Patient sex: M
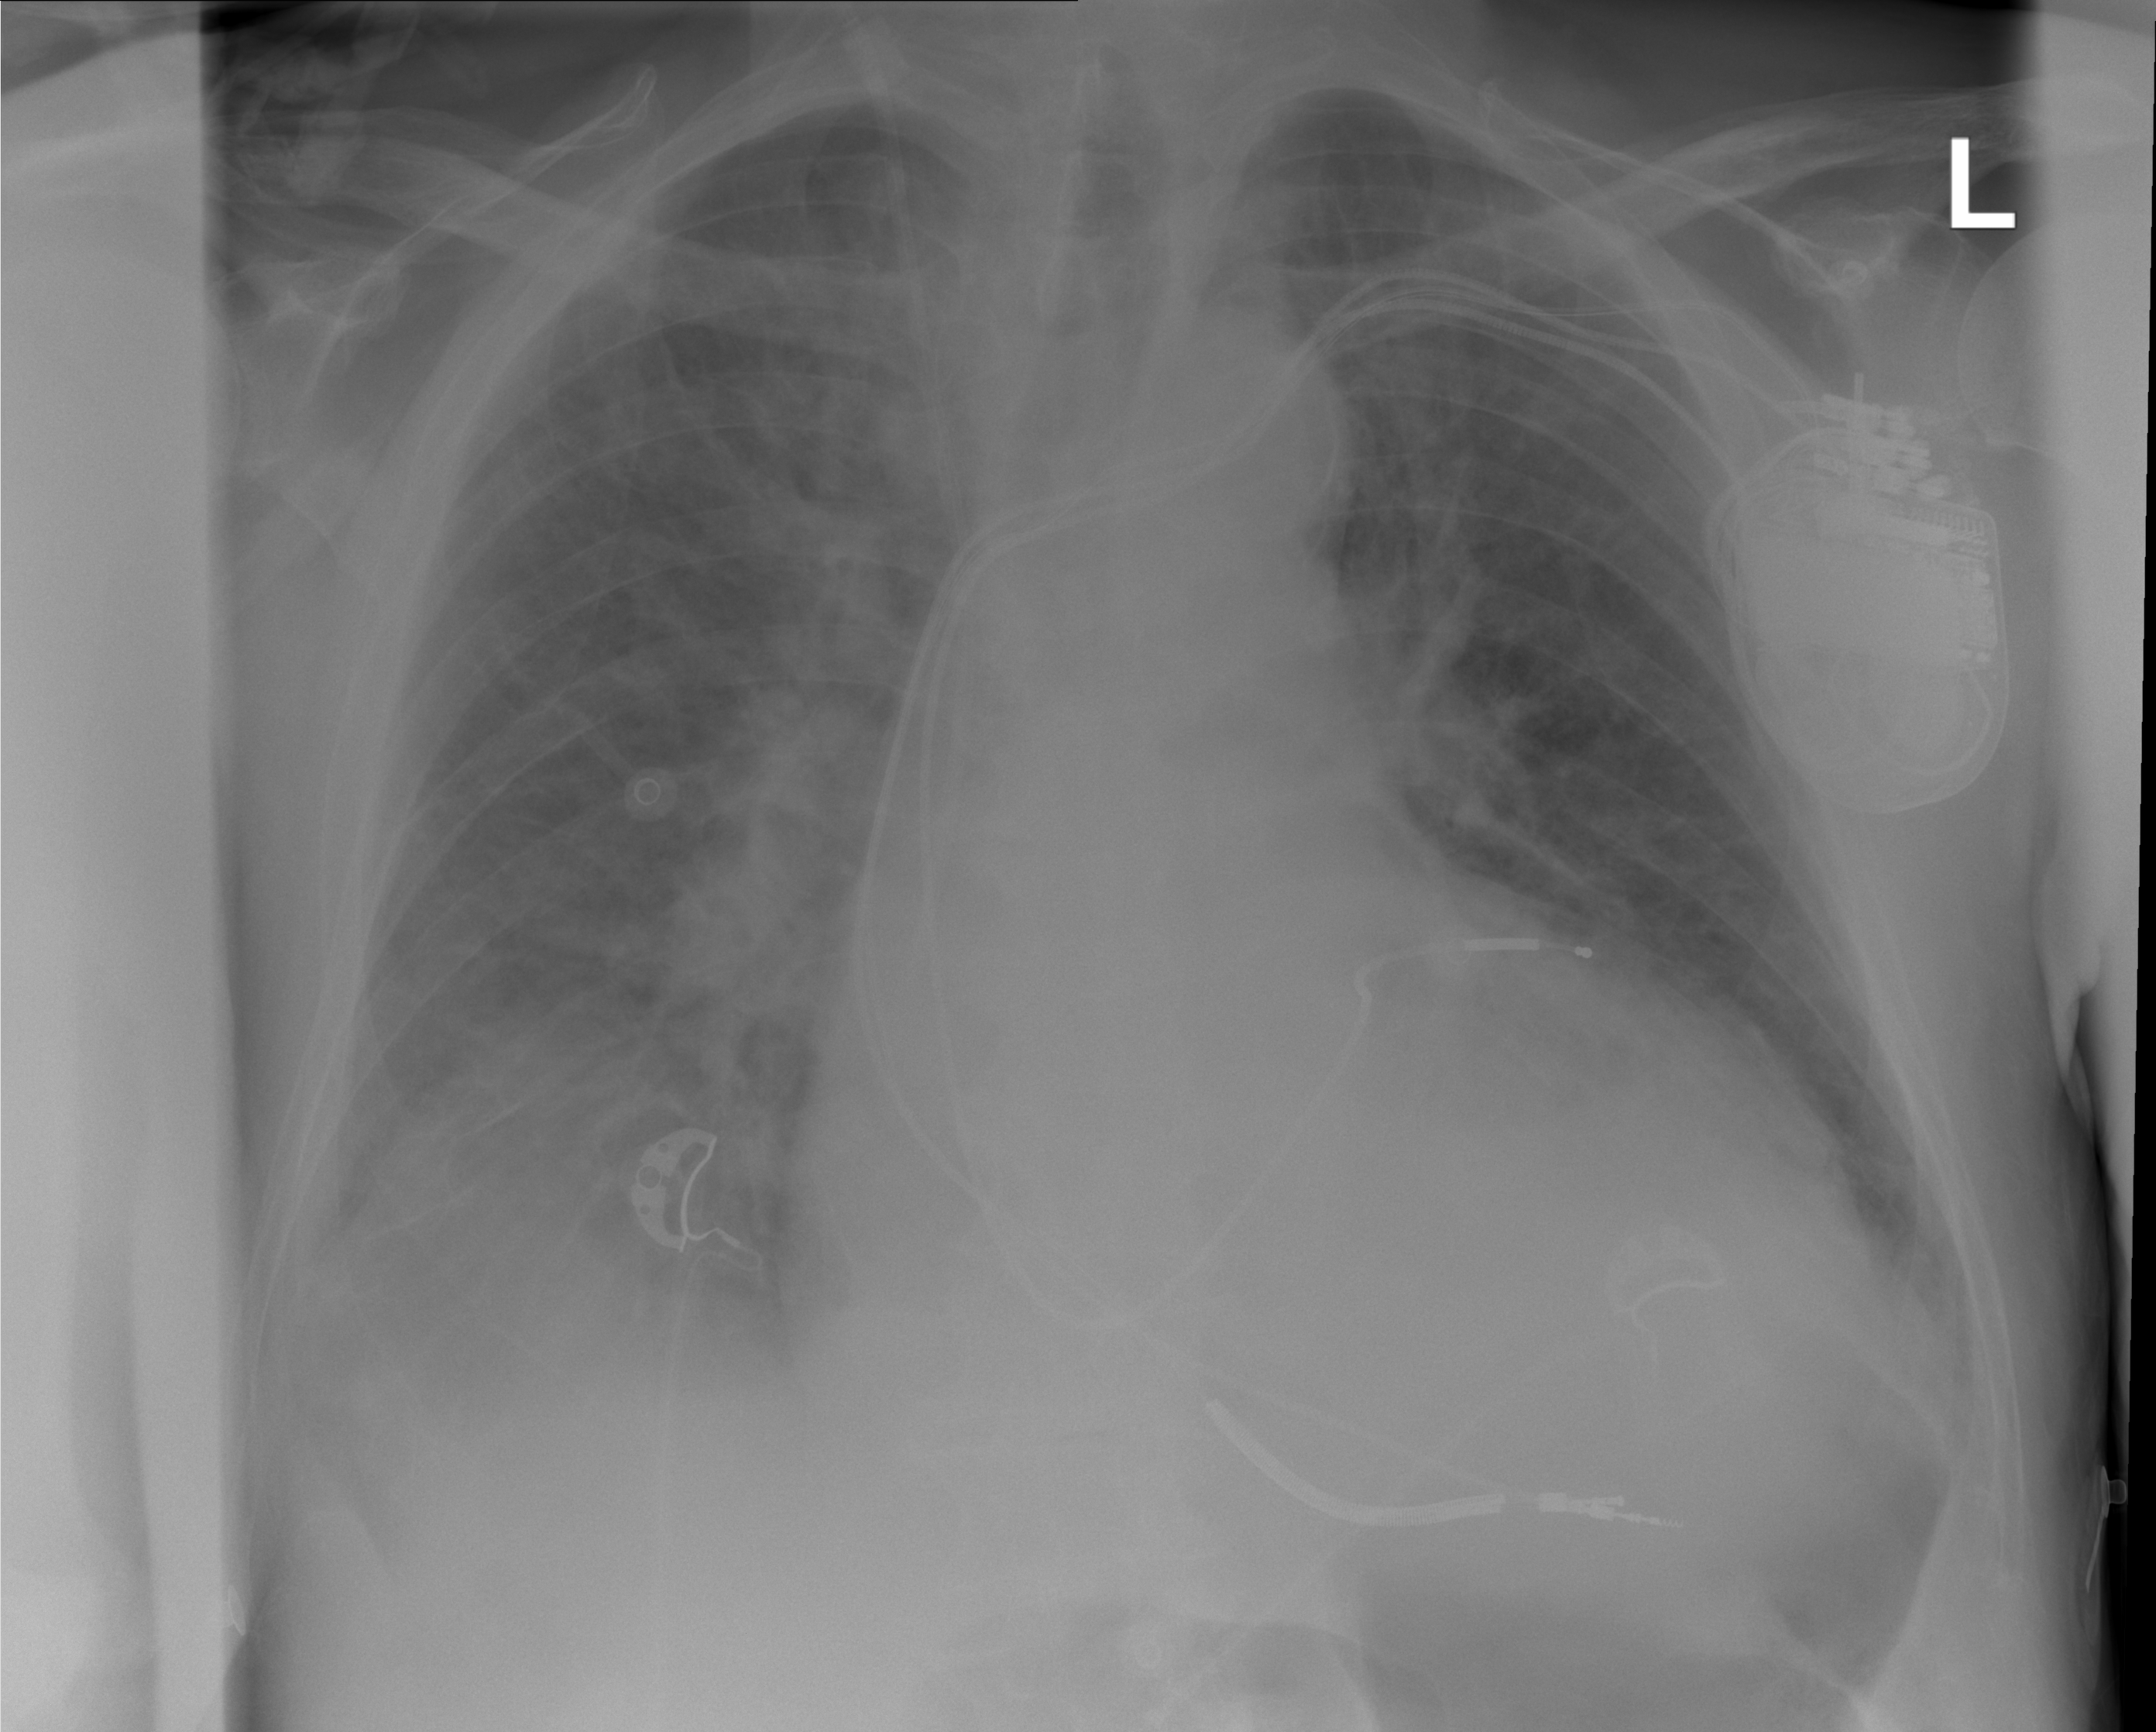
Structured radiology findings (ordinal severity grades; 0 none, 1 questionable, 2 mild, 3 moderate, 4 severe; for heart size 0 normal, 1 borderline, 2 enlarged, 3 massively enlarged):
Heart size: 3
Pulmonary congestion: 2
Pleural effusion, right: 2
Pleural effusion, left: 1
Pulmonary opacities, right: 2
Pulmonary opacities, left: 1
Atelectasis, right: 2
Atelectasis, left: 2